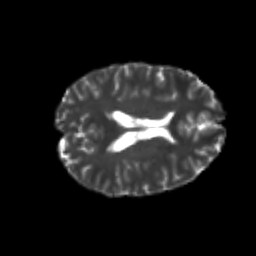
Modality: T2w
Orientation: axial
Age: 25
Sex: male
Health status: healthy
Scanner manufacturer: philips
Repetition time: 7.389 s
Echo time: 0.08599 s